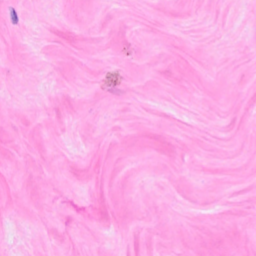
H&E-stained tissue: Breast